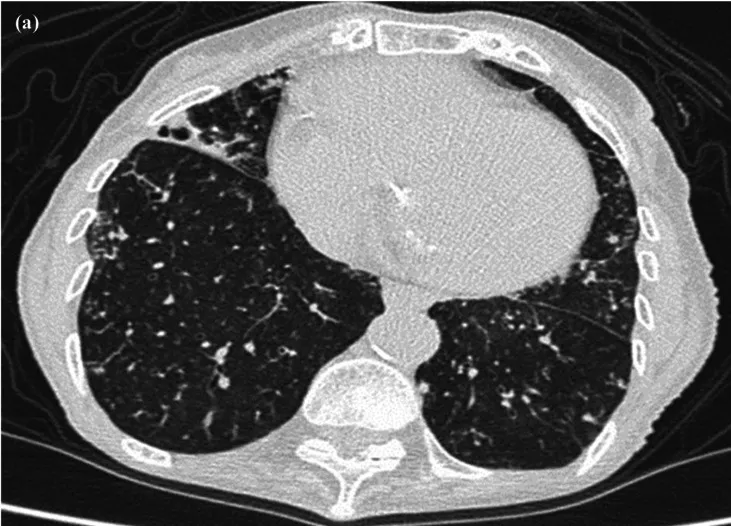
Progress of computed tomography of Case 2. . (a) Computed tomography (CT) in mid-February 2023 showed no improvement of lobular central granular shadows in both lower lobes.
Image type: radiology (ct)